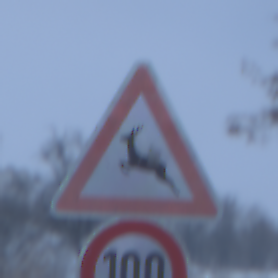
Verkehrszeichen: WildwechselRechts
Zusatzzeichen unten: Geschwindigkeit100
Umgebung: Outdoor, Nature
Tageszeit: Midday
Wetter: Overcast
Licht: Natural
Jahreszeit: Winter
Kontrast: LowContrast